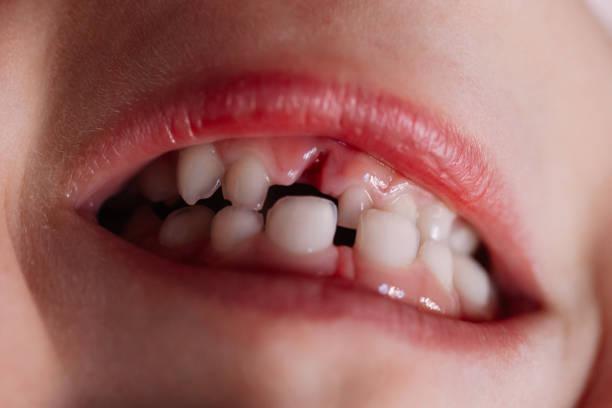
Condition: hypodontia